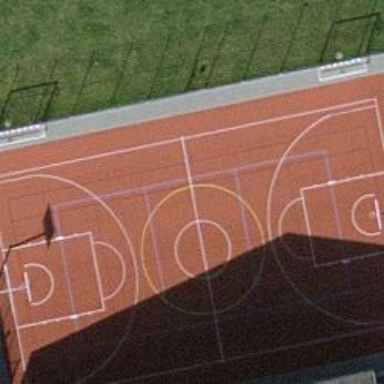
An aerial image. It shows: Basketball court on pitch.